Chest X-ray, PA view. Patient: 62 years old, sex M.
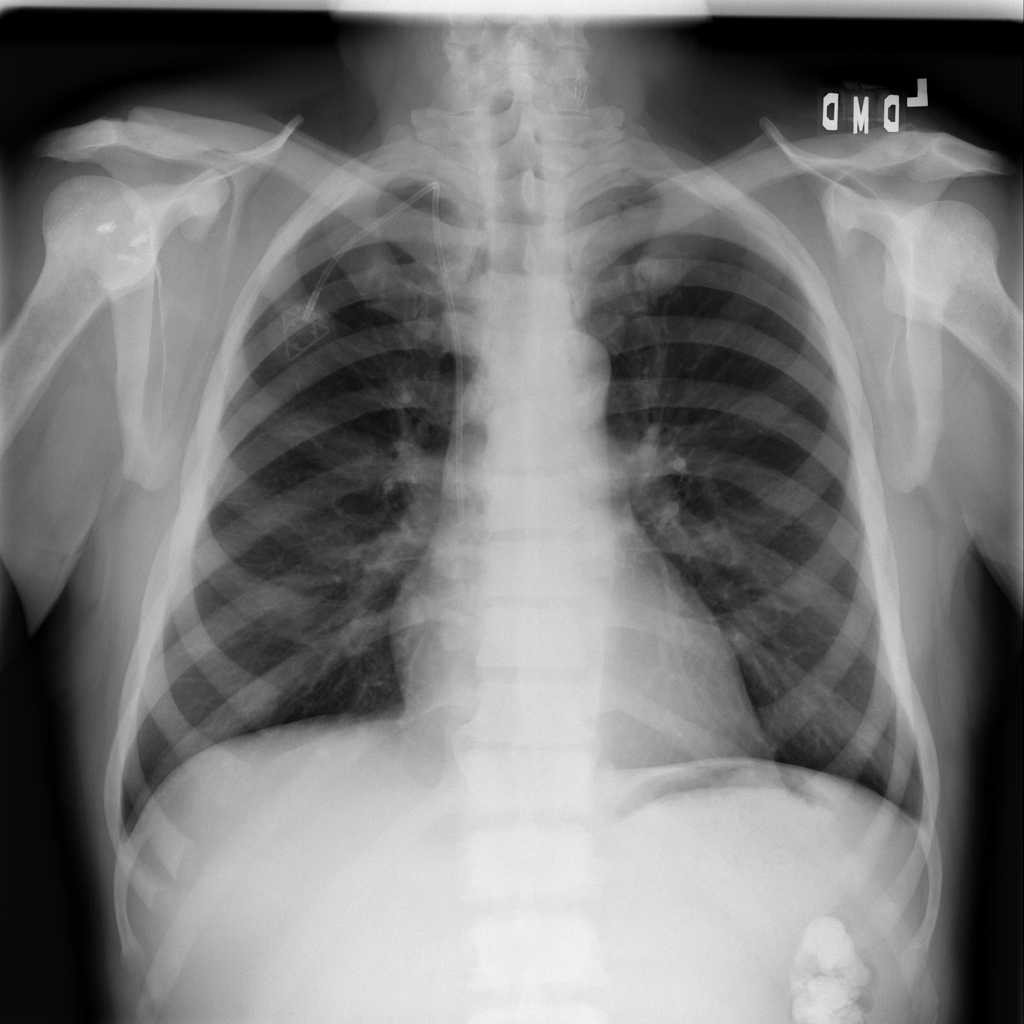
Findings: No Finding